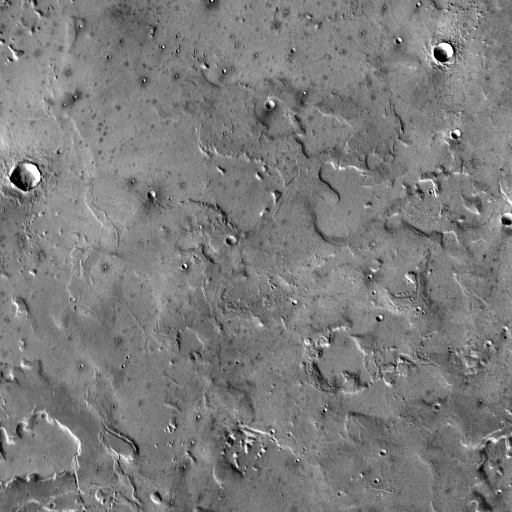
Crater classes present: Background, Other, Buried